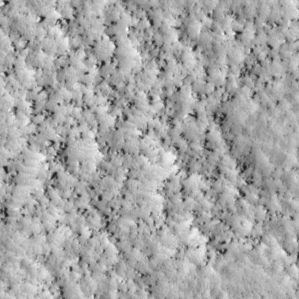
Label: non_frost